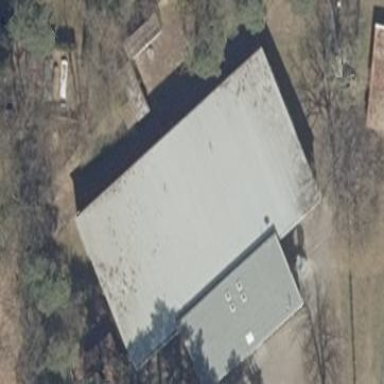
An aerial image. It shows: Sports center building.